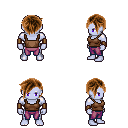
a pixel art fantasy rpg character, male body template, dark elf, purple skin, brown pirate shirt, magenta pants, brown pixie cut hairstyle, leather bracers, four views (front, back, left, right), 2x2 character sprite sheet, small pixel art, hard edges, no anti-aliasing